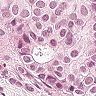
Metastatic tissue present: yes